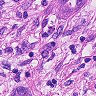
Metastatic tissue present: yes